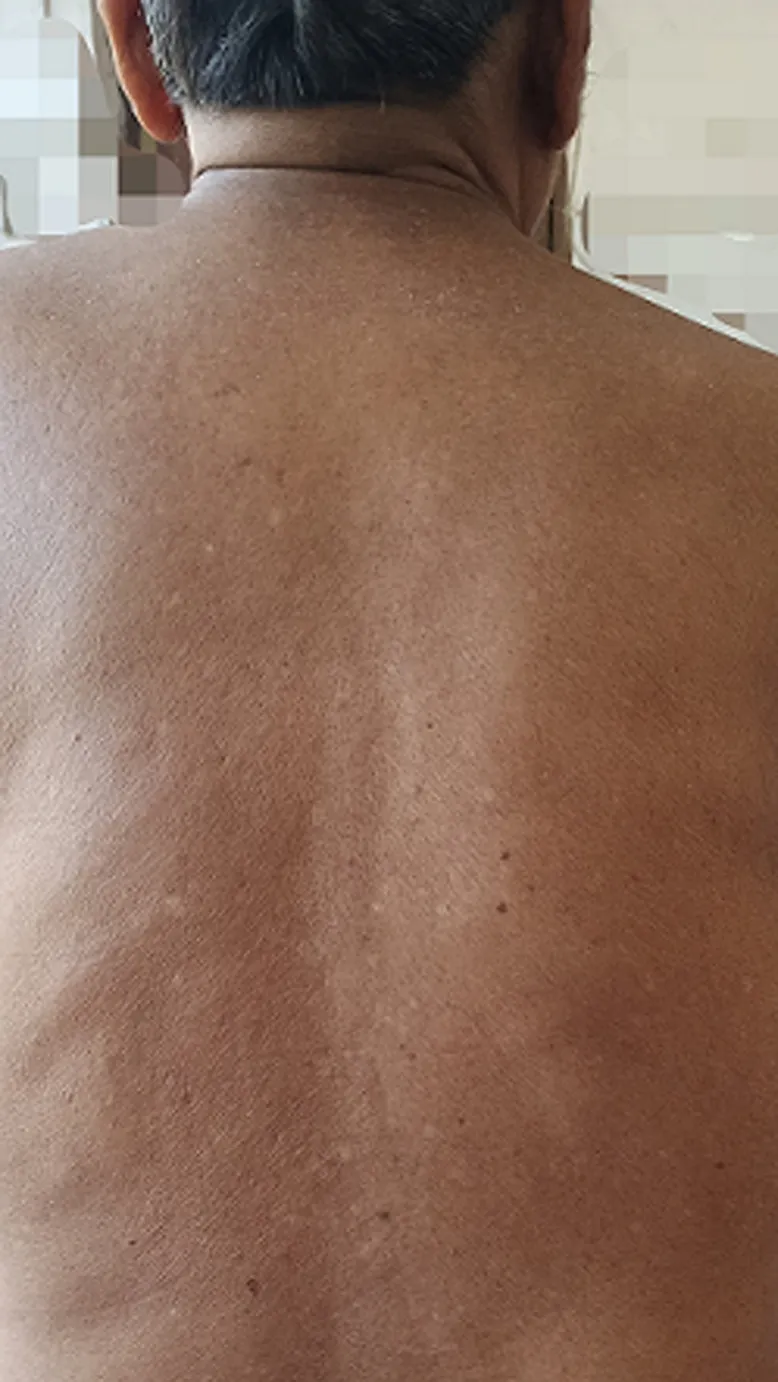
hypopigmented macules on back and trunk.
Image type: medical_photograph (skin_photograph)